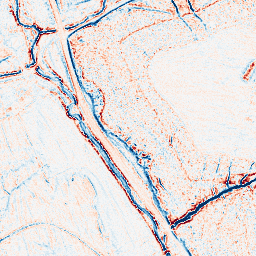
Category: edge_preserving
Decomposition family: anisotropic_diffusion
Decomposition parameters: iterations: 10
kappa: 10
gamma: 0.1
Upsampling method: cubic_catmull_rom
Upsampling parameters: scale: 2
Upsampling scale: 2